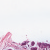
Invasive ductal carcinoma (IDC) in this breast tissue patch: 0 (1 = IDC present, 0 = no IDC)